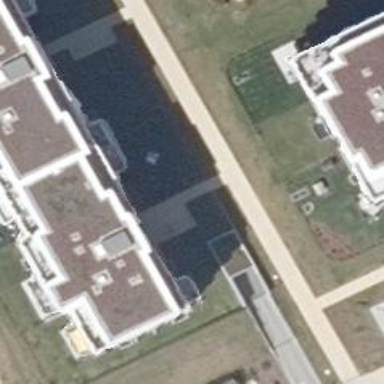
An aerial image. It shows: Sidewalk.